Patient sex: M
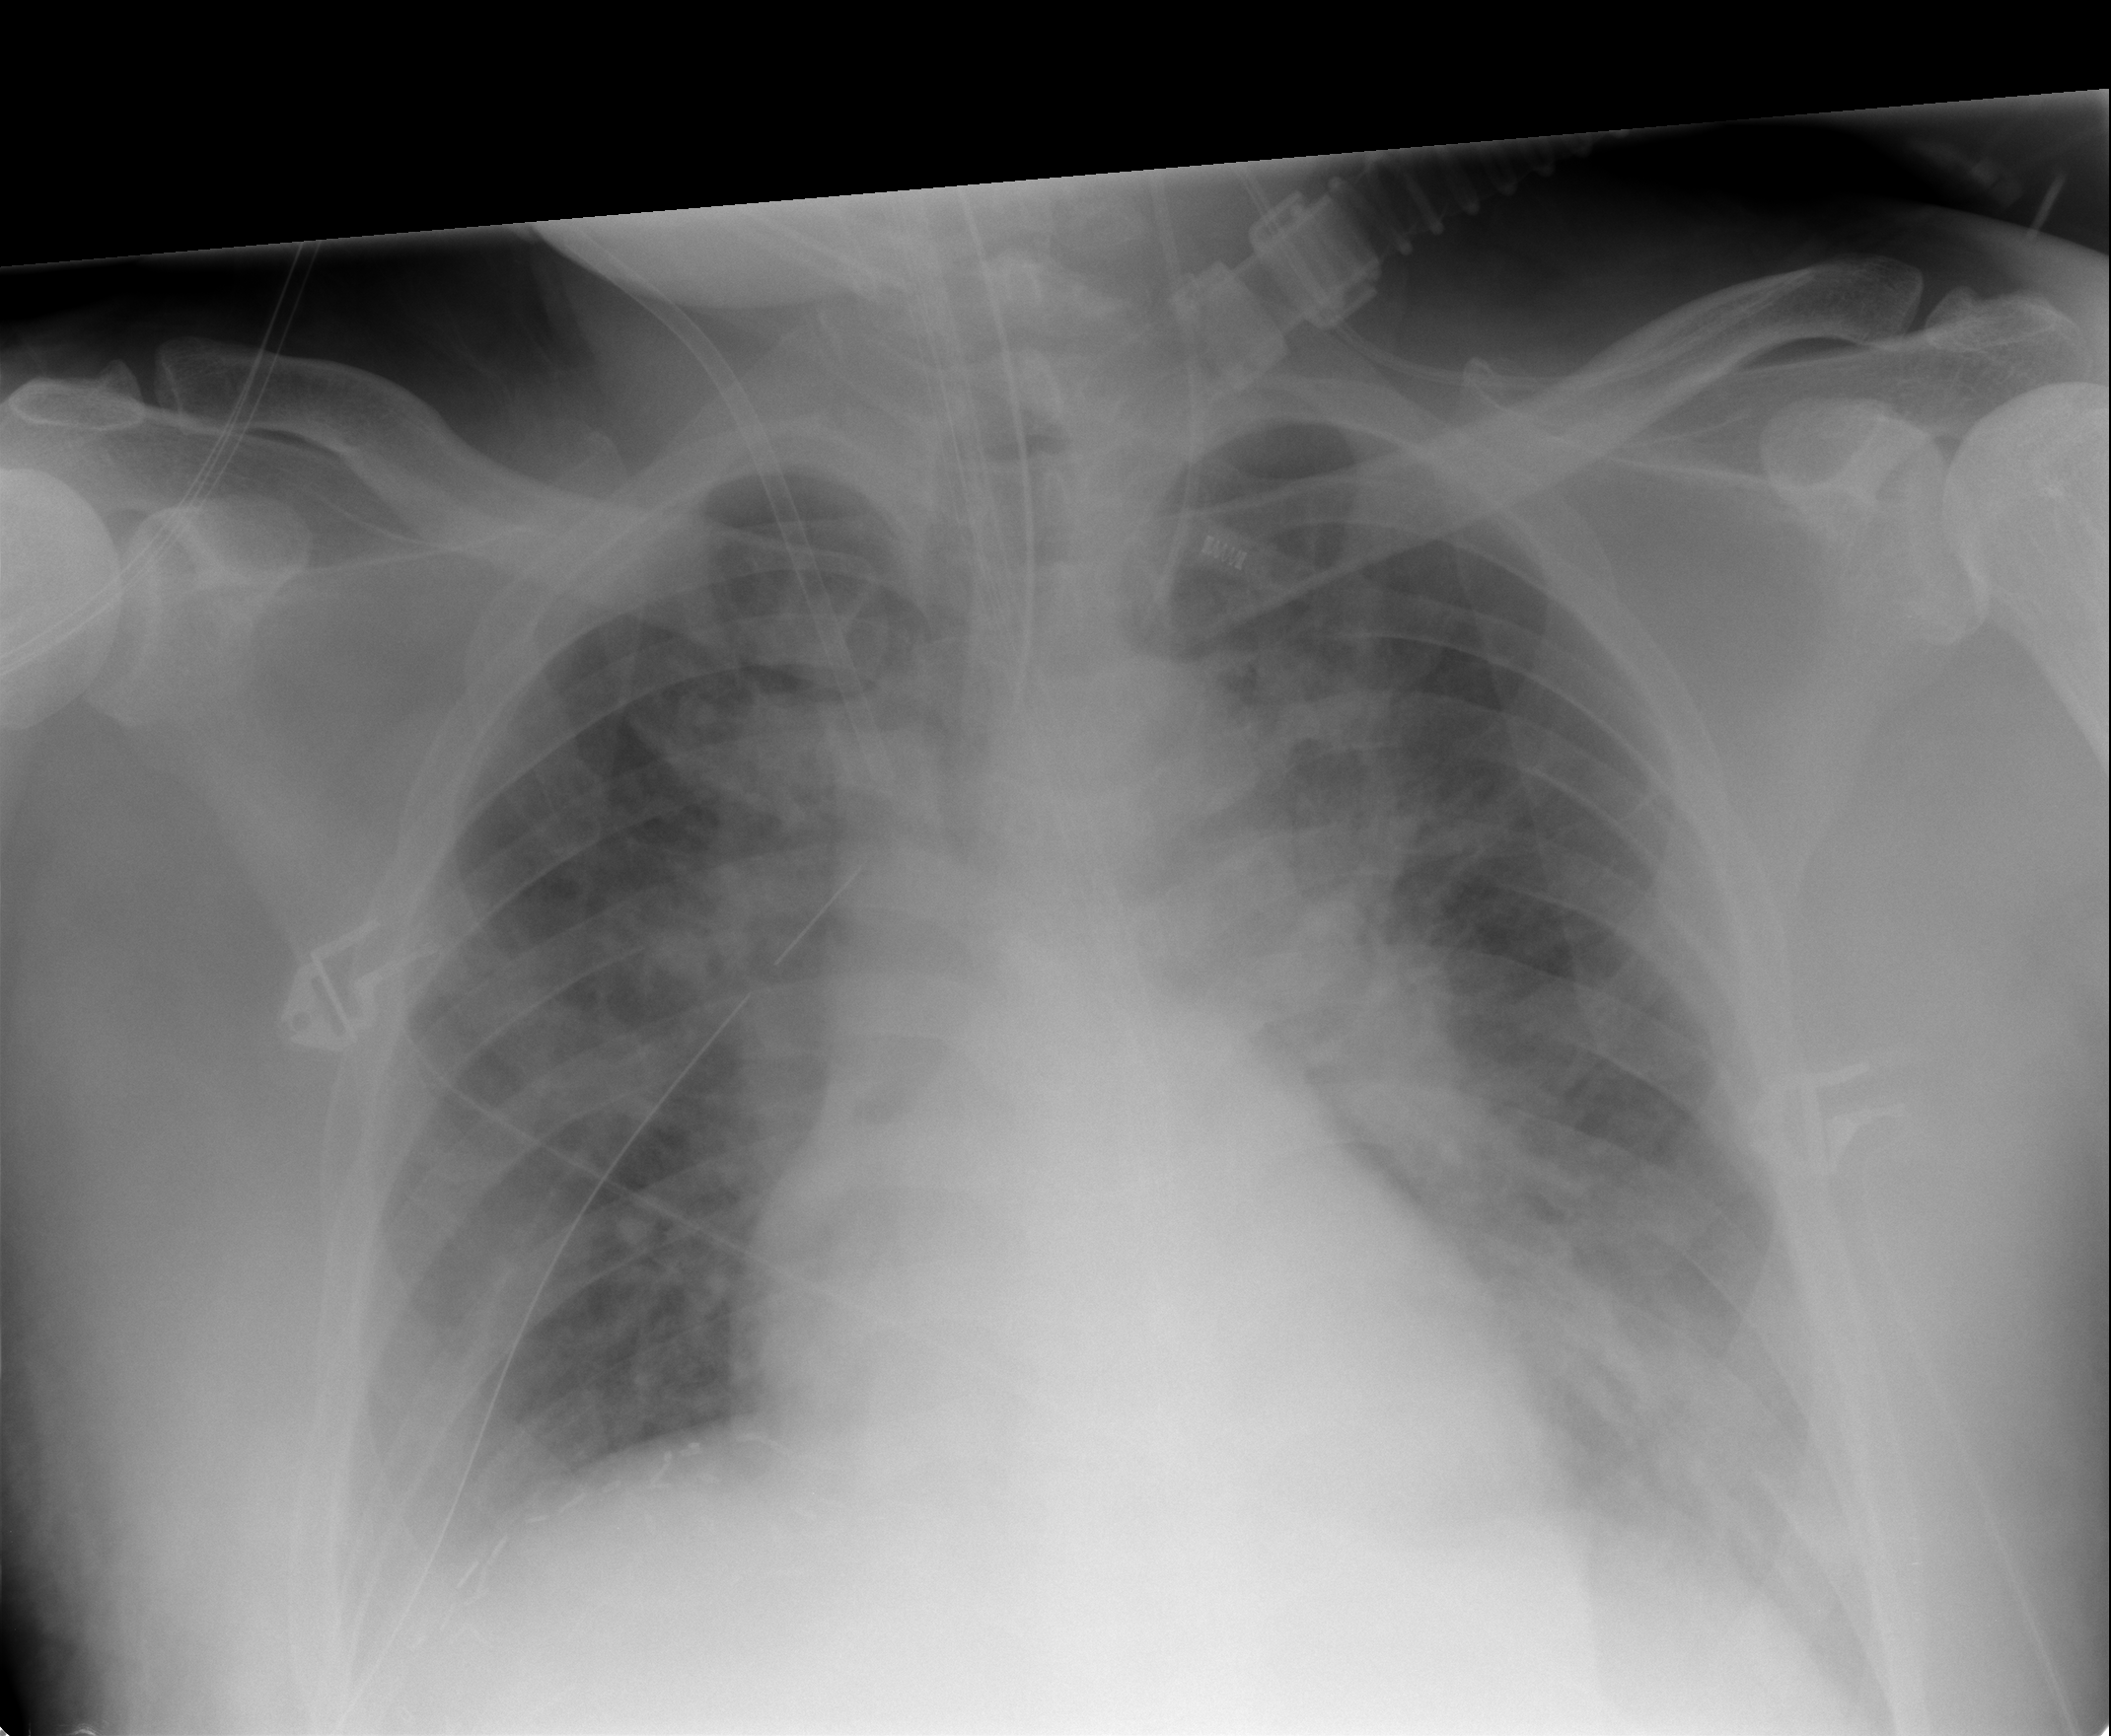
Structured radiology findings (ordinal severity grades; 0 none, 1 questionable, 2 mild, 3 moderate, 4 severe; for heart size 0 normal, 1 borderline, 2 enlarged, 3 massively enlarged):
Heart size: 1
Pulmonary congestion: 3
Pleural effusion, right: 2
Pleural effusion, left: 2
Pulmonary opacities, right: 2
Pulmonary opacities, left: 2
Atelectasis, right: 2
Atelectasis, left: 3